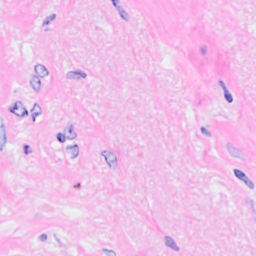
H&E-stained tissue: Breast